Question: I am doing Prolog Programming for my research and I got some problems..
First, all of my codes are below.
'''
%% Lines are without period(.)
diagnosis :-
readln(Line1),
readln(Line2),
readln(Line3),
readln(Line4),
readln(Line5),
readln(Line6),
readln(Line7),
readln(Line8),
readln(Line9),
readln(Line10),
write(Line1),nl,
write(Line2),nl,
write(Line3),nl,
write(Line4),nl,
write(Line5),nl,
write(Line6),nl,
write(Line7),nl,
write(Line8),nl,
write(Line9),nl,
write(Line10),nl.
%% (get_symptom(Line1,[man]) -> write('man!!!!!!!!!')),
%% (get_symptom(Line2,[woman]) -> write('woman!!!!!!!!!')).
%% if A then B else C, (A->B; C)
%% grammar
s --> np, vp.
np --> det, n.
vp --> v, np.
det --> [a].
n --> [man].
v --> [has].
n --> [woman].
n --> [fever].
n --> [runny_nose].
get_symptom(Line,N) :- s(Line,[]), member(N,Line).
member(X, [X|T]).
member(X,[H|T]) :-
member(X,T).
%% FindSymptom(Line, [Symptom]) : - s(Line,[]), np(_, _, object,[a,
%% Symptom]), n(singular, [Symptom], []).
start :-
write('What is the patient''s name? '),
readln(Patient), %% Here, this can be used for input of all symtoms
diagnosis,
hypothesis(Patient,cold,S1),
append([cold/S1/red],[],N1), write(S1),
write('until...'),
hypothesis(Patient,severe_cold,S2), write(S2),
append([severe_cold/S2/red],N1,BarList),
write('until...'),
%% write(Patient,"probably has ",Disease,"."),nl.
hypothesis(Patient,Disease,100),
write(Patient),
write(' probably has '),
write(Disease),
write('.'),
test_barchart(BarList).
start :-
write('Sorry, I don''t seem to be able to'),nl,
write('diagnose the disease.'),nl.
symptom(Patient,fever) :-
get_symptom(Line1, [fever]);
get_symptom(Line2, [fever]);
get_symptom(Line3, [fever]);
get_symptom(Line4, [fever]);
get_symptom(Line5, [fever]);
get_symptom(Line6, [fever]);
get_symptom(Line7, [fever]);
get_symptom(Line8, [fever]);
get_symptom(Line9, [fever]);
get_symptom(Line10, [fever]).
symptom(Patient,runny_nose) :-
get_symptom(Line1, [runny_nose]);
get_symptom(Line2, [runny_nose]);
get_symptom(Line3, [runny_nose]);
get_symptom(Line4, [runny_nose]);
get_symptom(Line5, [runny_nose]);
get_symptom(Line6, [runny_nose]);
get_symptom(Line7, [runny_nose]);
get_symptom(Line8, [runny_nose]);
get_symptom(Line9, [runny_nose]);
get_symptom(Line10, [runny_nose]).
hypothesis(Patient,cold,Score_Cold) :-
(symptom(Patient,fever), Score_Cold is 100),write('!!!');
Score_Cold is 0.
hypothesis(Patient,severe_cold,Score_Severe) :-
((symptom(Patient,fever), Score1 is 50);
Score1 is 0),
((symptom(Patient, runny_nose), Score2 is 50);
Score2 is 0),
Score_Severe is Score1 + Score2.
%% hypothesis(Disease) :-
%%(hypothesis1(Patient,cold,Score1),
%%Score1 =:= 100 -> Disease = cold);
%%(hypothesis2(Patient,severe_cold,Score2),
%%Score2 =:= 100 -> Disease = severe_cold).
%% make graph for the result
:- use_module(library(pce)).
:- use_module(library(plot/barchart)).
:- use_module(library(autowin)).
test_barchart(BarList):-
new(W, picture),
send(W, display, new(BC, bar_chart(vertical,0,100))),
forall(member(Name/Height/Color,
BarList),
( new(B, bar(Name, Height)),
send(B, colour(Color)),
send(BC, append, B)
)),
send(W, open).
%% [X/100/red, y/150/green, z/80/blue, v/50/yellow]
%% append List
append([], L, L).
append([H|T], L2, [H|L3]):-
append(T, L2, L3).
'''
As you can see, I want to make a bar_graph from 10 input lines by extracting symptoms..
But when I executed this code, I got the result as below...
'''
1 ?- start.
What is the patient's name? GJ
|: a man has a runny_nose
|: a
|: a
|: a
|: a
|: a
|: a
|: a
|: a
|: a
[a,man,has,a,runny_nose]
[a]
[a]
[a]
[a]
[a]
[a]
[a]
[a]
[a]
!!!100until...100until...!!![GJ] probably has cold.
true
'''

I only typed one symptom (runny_nose). I want to get Score for "cold" is 0, Score for "severe_cold" is 50 and BarGraph result... But What Happened? I can't find..
*****Edited******
I found that the problem is related to local variables (Line1, .. ,Line10) But how can I deal with? If I can make all the variables; Line1, ... , Line10 as global variables then, I think the problem can be solved...
****Addition*****
I changed my 'start' predicate as follows...I didn't use 'diagnosis' and 'hypothesis' predicates/ But the problems is maybe.. 'get_symptoms' predicate. Is there any choice I can choose except that I don't use 'get_symptoms' and 'symptoms' predicates...? Then the code will become very coarse...
'''
start :-
write('What is the patient''s name? '),
readln(Patient), %% Here, this can be used for input of all symtom
readln(Line1),
readln(Line2),
readln(Line3),
readln(Line4),
readln(Line5),
readln(Line6),
readln(Line7),
readln(Line8),
readln(Line9),
readln(Line10),
(symptom(Patient,fever,Line1,Line2,Line3,Line4,Line5,Line6,Line7,Line8,Line9,Line10) -> (Cold is 80, Severe_Cold is 50)),
(symptom(Patient,runny_nose,Line1,Line2,Line3,Line4,Line5,Line6,Line7,Line8,Line9,Line10) -> Severe_Cold is Severe_Cold + 50),
write(Severe_Cold), write(Cold),
append([cold/Cold/red],[],N1),
append([severe_cold/Severe_Cold/red],N1,BarList),
%% write(Patient,"probably has ",Disease,"."),nl.
write(Severe_Cold),
((Cold =:= 100 -> Disease = cold) ; (Severe_Cold =:= 100 -> Disease = severe_cold)),
write(Patient),
write(' probably has '),
write(Disease),
write('.'),
test_barchart(BarList).
'''
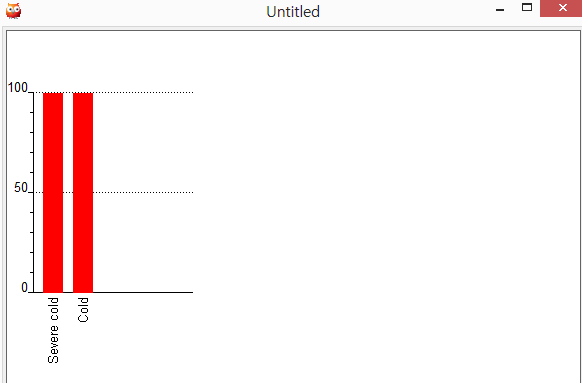
Answer: When programming in Prolog, you need to do some research into the language to understand how it works. Many Prolog beginners make the mistake of learning a couple of snippets of Prolog logic and then apply what they know of other languages to attempt to create a valid Prolog programming. However, Prolog doesn't work like other common languages at all.
Regarding variables, there are no globals. Variables are always "local" to a predicate clause. A predicate clause is one of one or more clauses that describe a predicate. For example:
'''
foo(X, Y) :- (some logic including X and Y).
foo(X, Y) :- (some other logic including X and Y).
foo(X, X) :- (some other logic including X).
'''
These are three clauses describing the predicate 'foo/2'. The value of 'X' or 'Y' instantiated in one clause isn't visible to the other clauses.
If you want to instantiate a variable in one predicate and use it in another, you have to pass it as a parameter:
'''
foo([1,2,3,4], L),
bar(L, X).
'''
Here, 'foo' might instantiate 'L' using some logic and based upon the instantiated value of '[1,2,3,4]' for the first argument. Then 'L' (now instantiated) is passed as the first argument to the predicate 'bar'.
If you need a value to be persistent as data, you could assert it as a fact as follows:
'''
foo :-
(some logic that determines X),
assertz(my_fact(X)),
(more logic).
bar :-
my_fact(X), % Will instantiate X with what was asserted
(some logic using X).
'''
This would work, but is not a desirable approach in Prolog to "fake" global variables. Asserting items into persistent data is designed for the purpose of maintaining a Prolog database of information.
So you can see that the logic you have involving 'Line1', 'Line2', ... will not work. One clue would be that you must have received many warnings about these variables being "singleton". You need to study Prolog a bit more, then recast your logic using that knowledge.